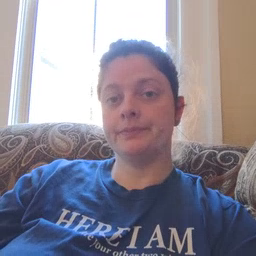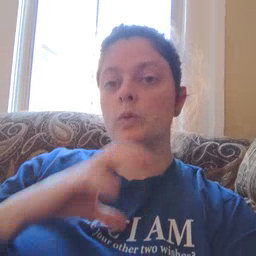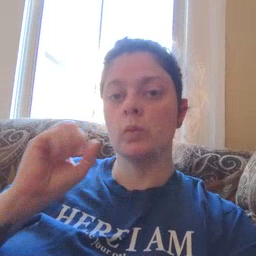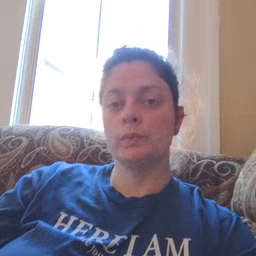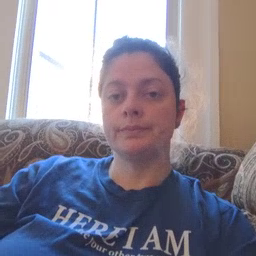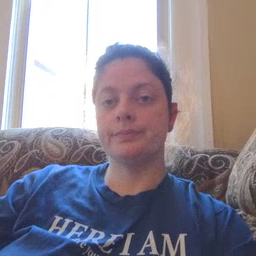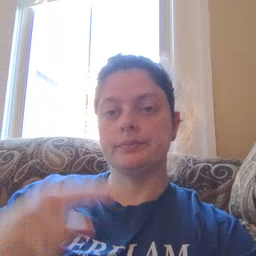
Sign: old